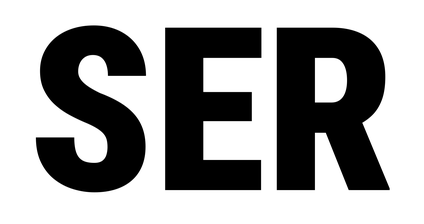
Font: Roboto_Condensed_Black